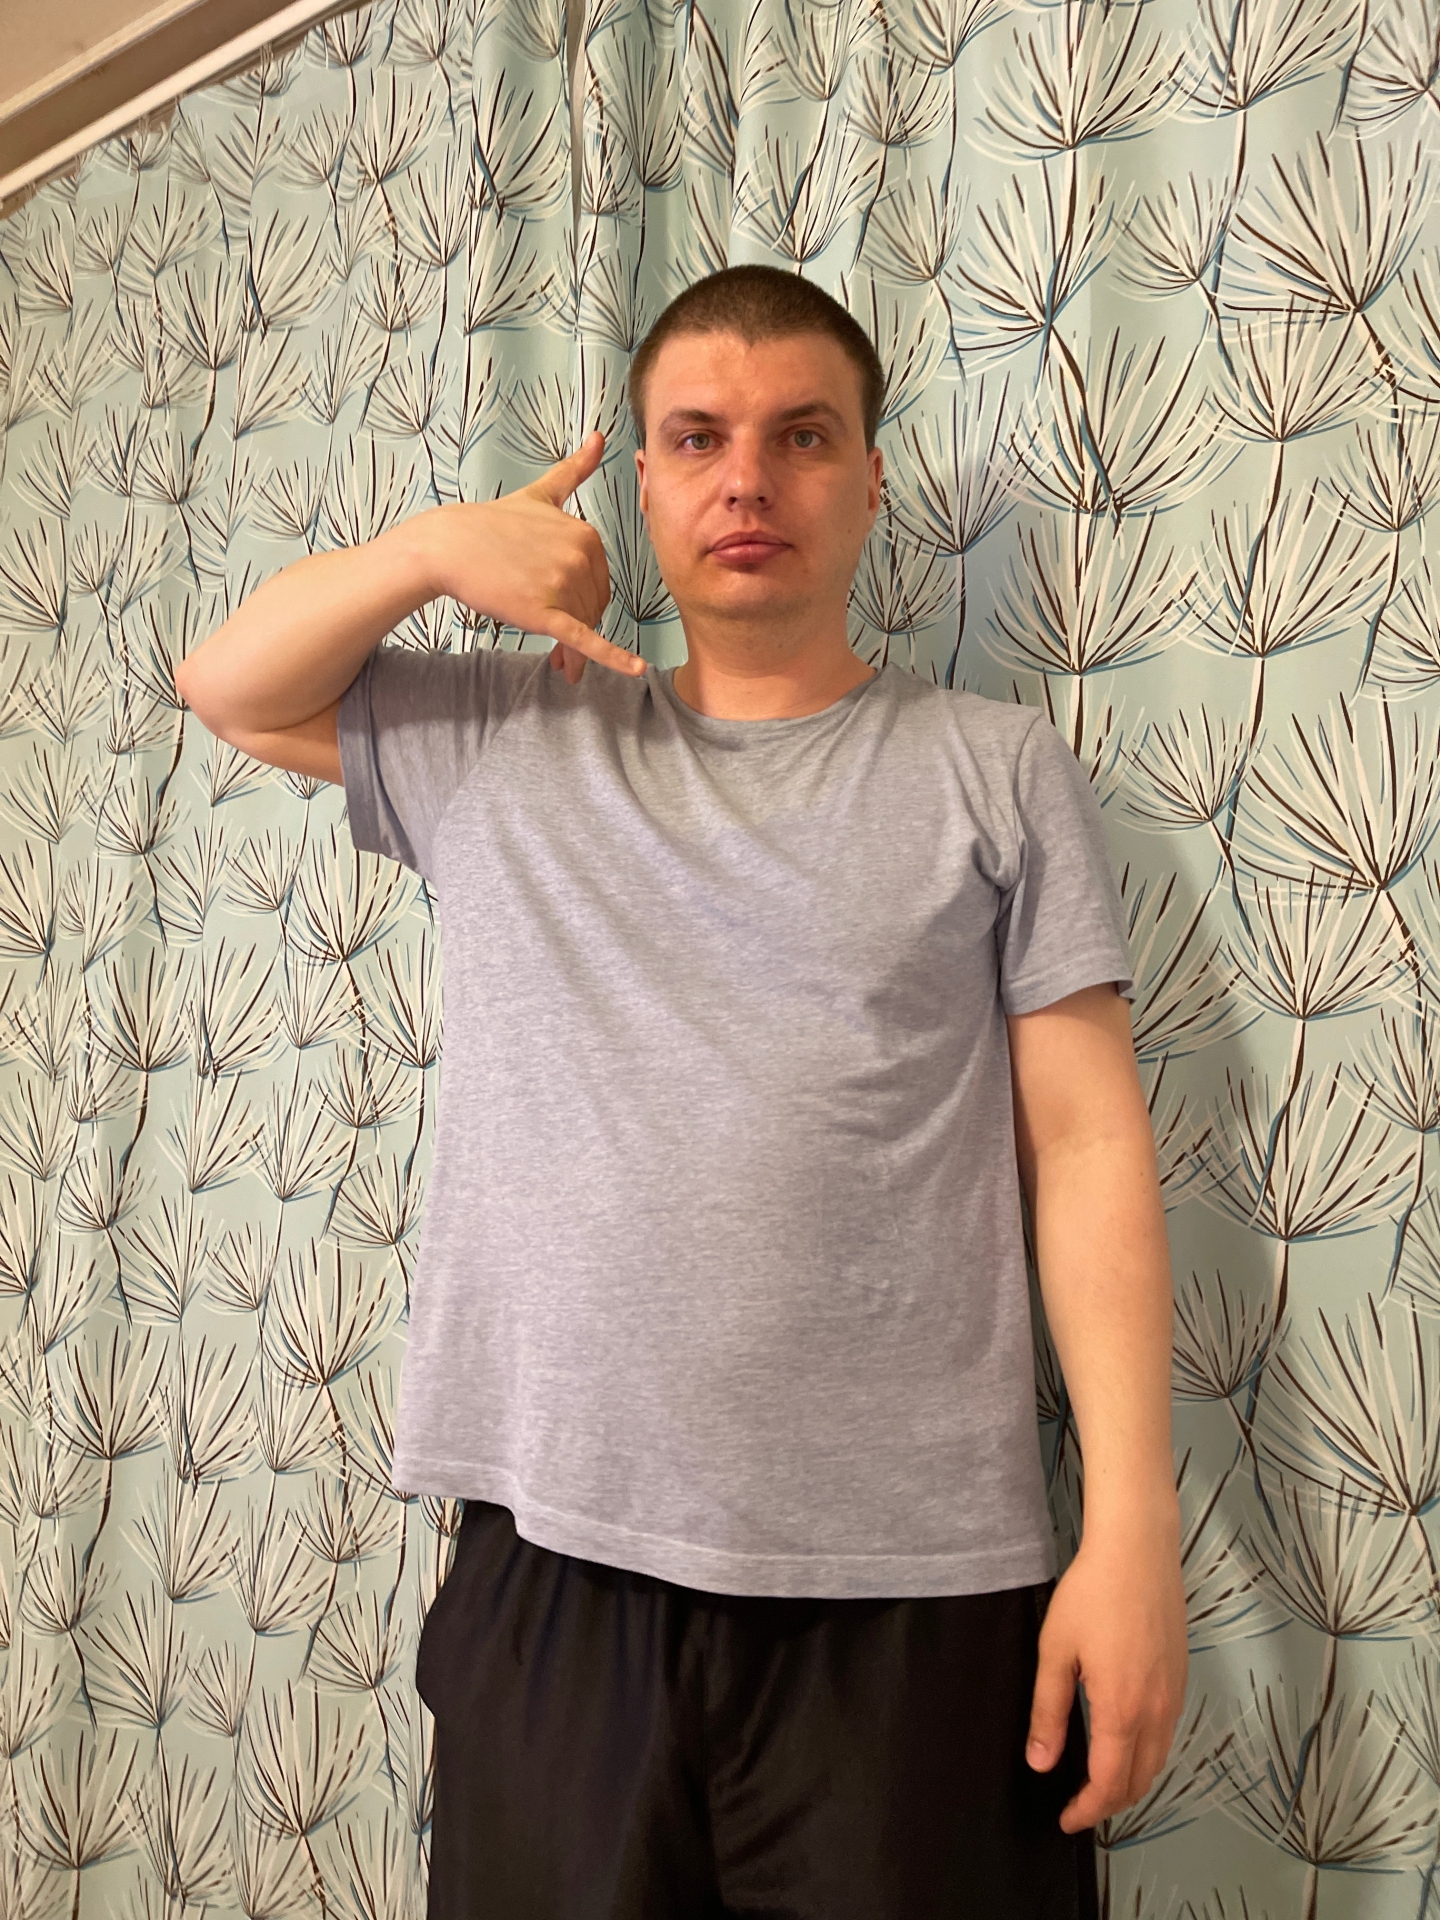
Label: clear